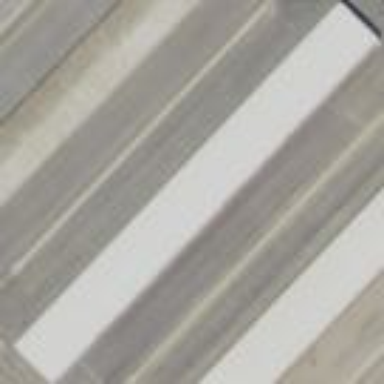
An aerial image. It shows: Hangar building.